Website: lowes
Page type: billing-address
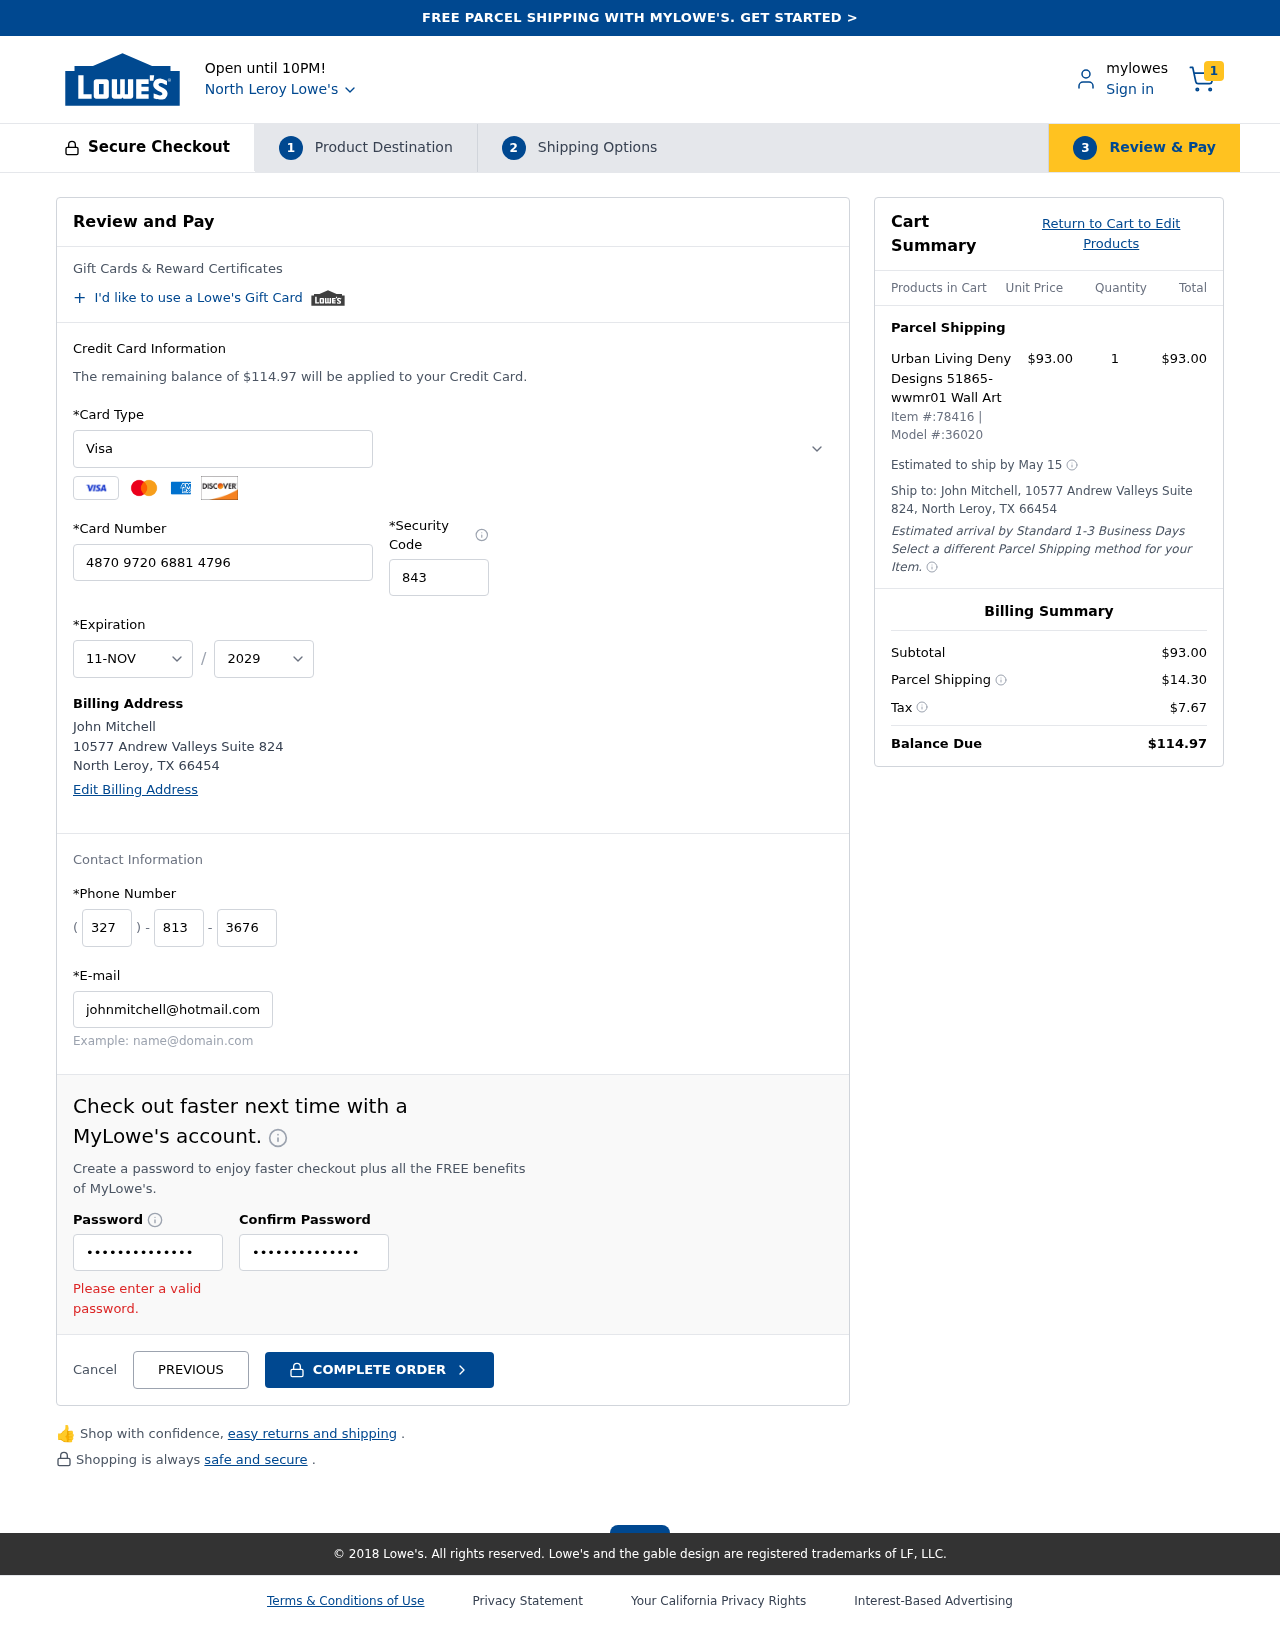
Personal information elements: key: PII_CARD_CVV
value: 843
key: PII_CARD_EXPIRY_MONTH
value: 11
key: PII_CARD_EXPIRY_YEAR
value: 29
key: PII_CARD_NUMBER
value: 4870 9720 6881 4796
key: PII_CARD_TYPE
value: Visa
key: PII_CITY
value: North Leroy
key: PII_CITY_STATE_ZIP
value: North Leroy, TX 66454
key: PII_EMAIL
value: johnmitchell@hotmail.com
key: PII_FULLNAME
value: John Mitchell
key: PII_PHONE_AREA
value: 327
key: PII_PHONE_PREFIX
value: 813
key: PII_PHONE_SUFFIX
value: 3676
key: PII_STREET
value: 10577 Andrew Valleys Suite 824
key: PII_FULLNAME2
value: John Mitchell
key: PII_STATE_ABBR
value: TX
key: PII_POSTCODE
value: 66454
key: PII_POSTCODE_FULL
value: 66454
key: PII_CITY_STATE
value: North Leroy, TX
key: PII_POSTCODE_NUMERIC
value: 66454
Product elements: key: PRODUCT1_NAME
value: Urban Living Deny Designs 51865-wwmr01 Wall Art
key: PRODUCT1_PRICE
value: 93
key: PRODUCT1_QUANTITY
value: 1
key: PRODUCT_ITEM_NUMBER
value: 78416
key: PRODUCT_MODEL_NUMBER
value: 36020
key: PRODUCT1_LINE_TOTAL
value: $93.00
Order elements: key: ORDER_NUM_ITEMS
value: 1
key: ORDER_TOTAL
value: $114.97
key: ORDER_SHIPPING_DATE
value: May 15
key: ORDER_SUBTOTAL
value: $93.00
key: ORDER_SHIPPING_COST
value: $14.30
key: ORDER_TAX
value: $7.67